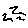
Label: zigzag